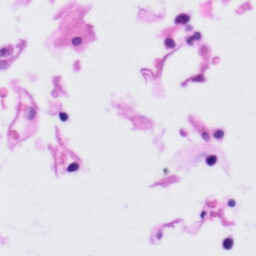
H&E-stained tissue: Tonsil